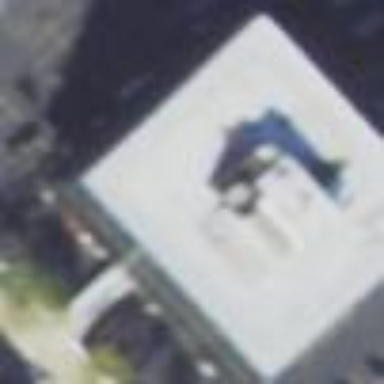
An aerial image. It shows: Black office building.